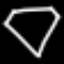
Label: diamond